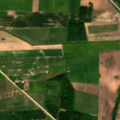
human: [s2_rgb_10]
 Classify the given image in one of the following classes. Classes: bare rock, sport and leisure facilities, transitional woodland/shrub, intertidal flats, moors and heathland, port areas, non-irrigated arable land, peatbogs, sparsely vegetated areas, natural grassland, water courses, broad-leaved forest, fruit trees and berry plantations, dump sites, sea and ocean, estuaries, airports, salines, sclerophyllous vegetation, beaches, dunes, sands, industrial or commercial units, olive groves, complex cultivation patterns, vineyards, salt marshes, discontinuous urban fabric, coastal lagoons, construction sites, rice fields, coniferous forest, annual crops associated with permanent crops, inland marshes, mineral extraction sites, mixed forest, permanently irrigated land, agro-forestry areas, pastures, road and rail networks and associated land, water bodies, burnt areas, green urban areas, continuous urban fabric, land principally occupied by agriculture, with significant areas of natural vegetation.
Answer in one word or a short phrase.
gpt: non-irrigated arable land, land principally occupied by agriculture, with significant areas of natural vegetation, broad-leaved forest